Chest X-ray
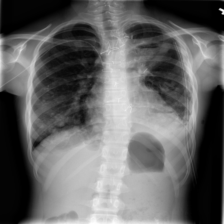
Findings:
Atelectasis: positive
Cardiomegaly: negative
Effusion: positive
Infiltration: negative
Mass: negative
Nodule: positive
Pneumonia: negative
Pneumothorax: positive
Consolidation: negative
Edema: negative
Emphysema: negative
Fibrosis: negative
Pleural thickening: negative
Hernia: negative